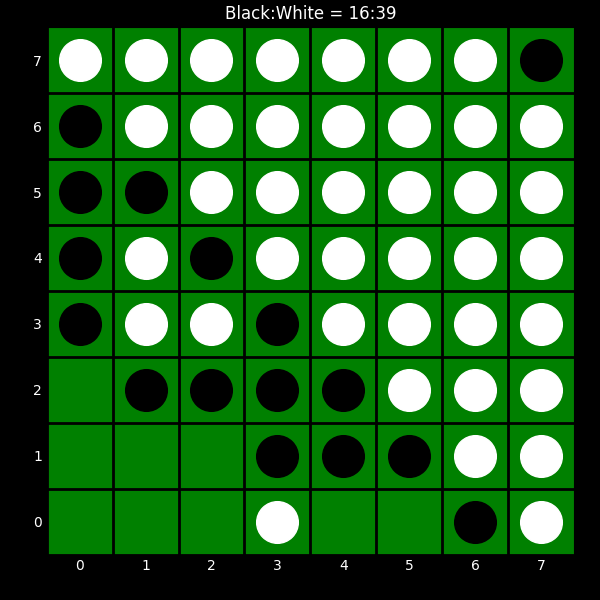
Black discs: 16
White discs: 39